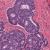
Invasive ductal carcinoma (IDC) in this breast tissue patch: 0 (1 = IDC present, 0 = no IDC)